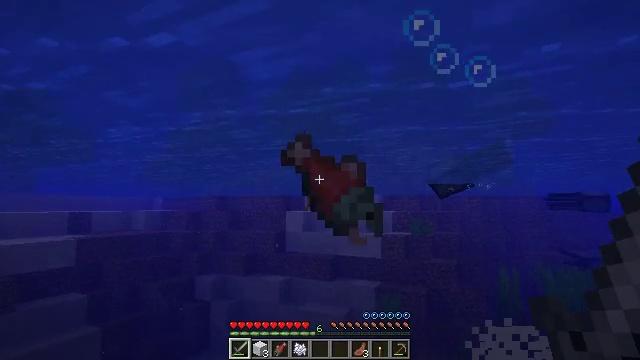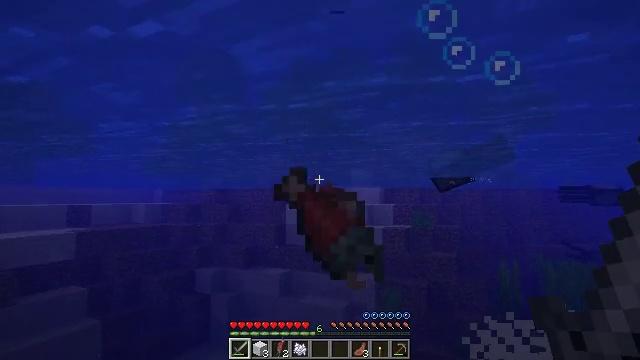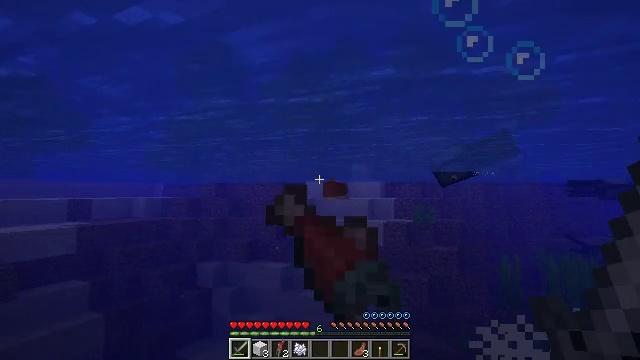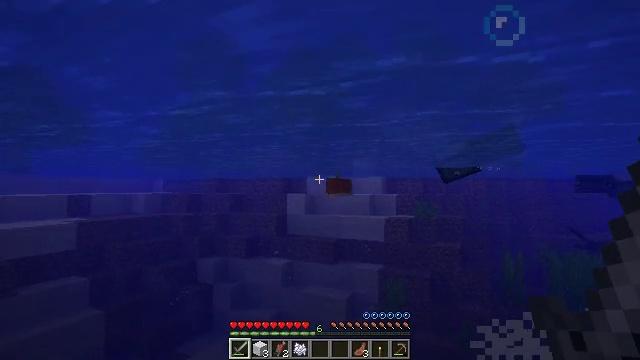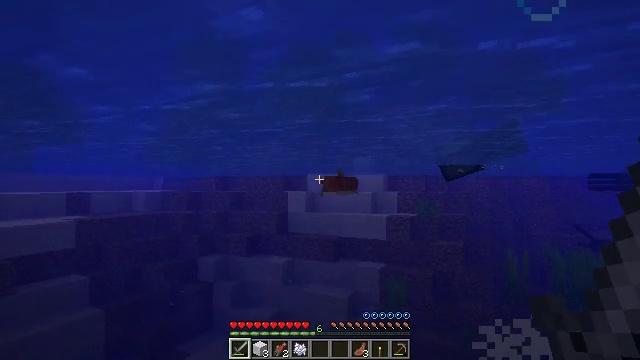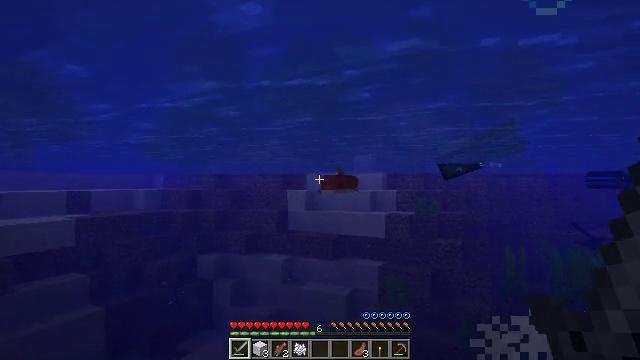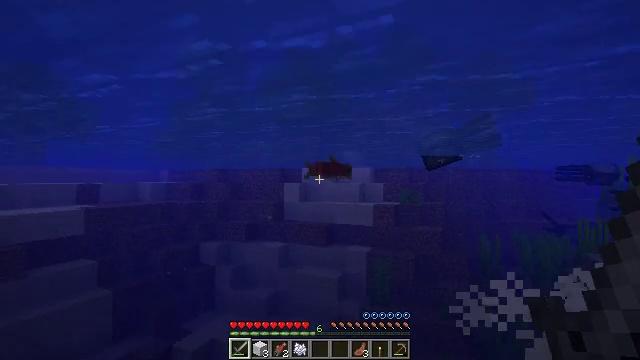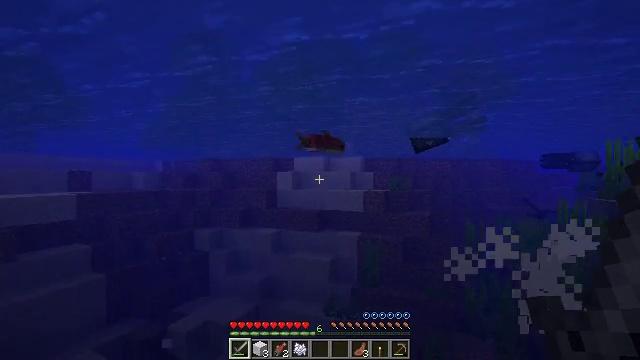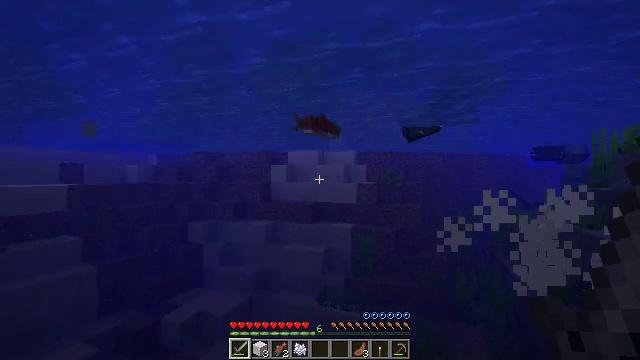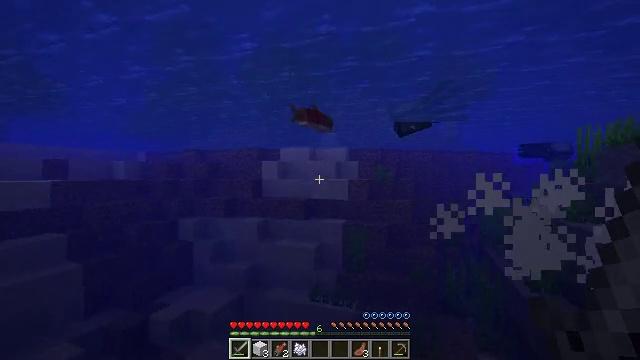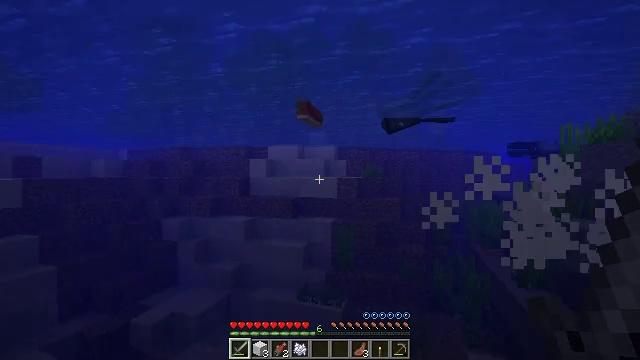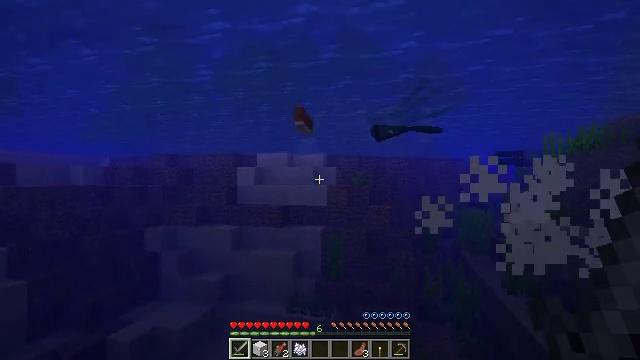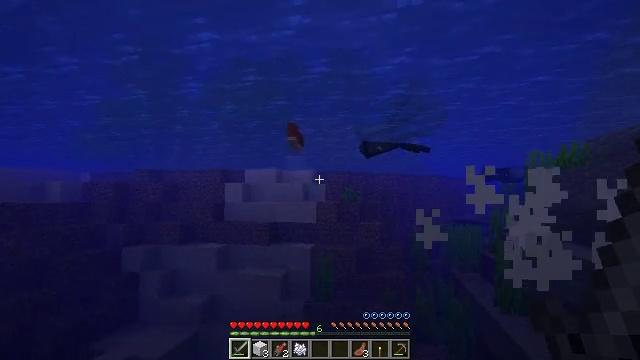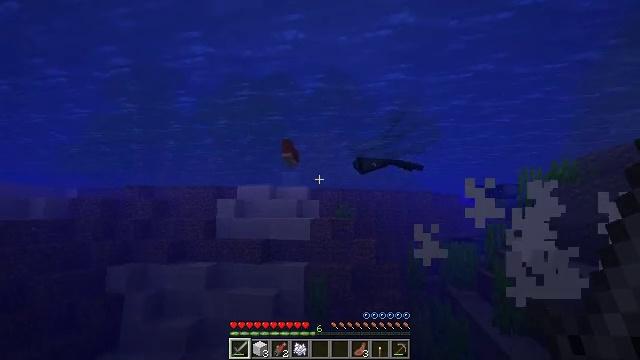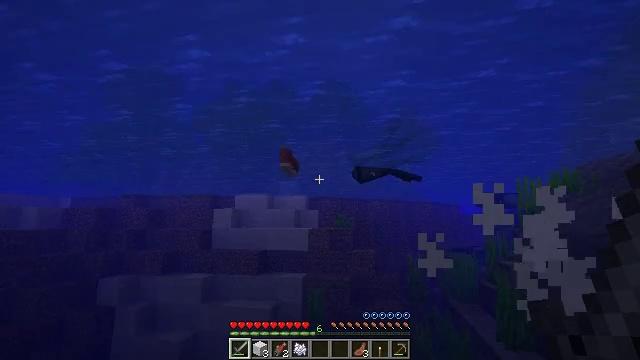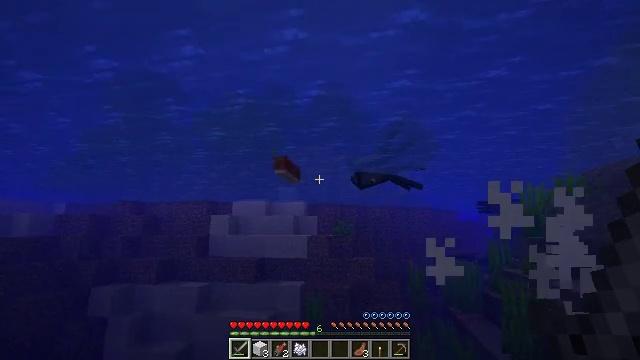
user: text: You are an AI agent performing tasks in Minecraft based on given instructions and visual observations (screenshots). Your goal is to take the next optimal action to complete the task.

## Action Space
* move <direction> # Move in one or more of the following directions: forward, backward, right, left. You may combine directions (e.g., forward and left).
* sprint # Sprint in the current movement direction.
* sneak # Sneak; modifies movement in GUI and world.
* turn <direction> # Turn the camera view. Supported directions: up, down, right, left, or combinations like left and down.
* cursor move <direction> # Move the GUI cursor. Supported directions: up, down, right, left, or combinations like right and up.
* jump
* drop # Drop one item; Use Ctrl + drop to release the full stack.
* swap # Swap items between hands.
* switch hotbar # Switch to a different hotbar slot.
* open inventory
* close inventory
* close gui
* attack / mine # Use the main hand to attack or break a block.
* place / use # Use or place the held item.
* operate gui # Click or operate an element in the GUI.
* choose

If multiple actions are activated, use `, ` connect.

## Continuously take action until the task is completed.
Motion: motion action
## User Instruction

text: Kill the salmon.
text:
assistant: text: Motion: move forward, turn down
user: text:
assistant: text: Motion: move forward, turn down
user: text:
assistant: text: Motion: move forward
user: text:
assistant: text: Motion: move forward, sprint
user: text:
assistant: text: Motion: move forward, sprint
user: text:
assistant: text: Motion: move forward, sprint, turn right
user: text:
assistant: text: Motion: move forward, sprint, turn right
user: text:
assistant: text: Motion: move forward, sprint, turn right
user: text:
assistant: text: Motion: move forward, turn right
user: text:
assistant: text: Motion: move forward, turn right
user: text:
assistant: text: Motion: move forward, turn right and up
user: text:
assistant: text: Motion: move forward, turn right and up
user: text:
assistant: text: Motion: move forward, turn right and up
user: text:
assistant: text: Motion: move forward, turn up
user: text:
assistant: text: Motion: move forward, turn up
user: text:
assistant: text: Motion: move forward, turn up
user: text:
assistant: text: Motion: move forward
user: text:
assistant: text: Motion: move forward
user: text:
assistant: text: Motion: move forward
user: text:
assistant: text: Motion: move forward
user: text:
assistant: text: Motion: move forward
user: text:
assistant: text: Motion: move forward
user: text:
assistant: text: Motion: move forward
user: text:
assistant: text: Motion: move forward
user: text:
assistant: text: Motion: move forward
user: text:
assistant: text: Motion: move forward, turn down
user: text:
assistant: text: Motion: move forward, turn down
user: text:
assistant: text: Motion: move forward, turn down
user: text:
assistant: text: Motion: move forward
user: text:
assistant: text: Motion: move forward